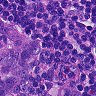
Metastatic tissue present: yes